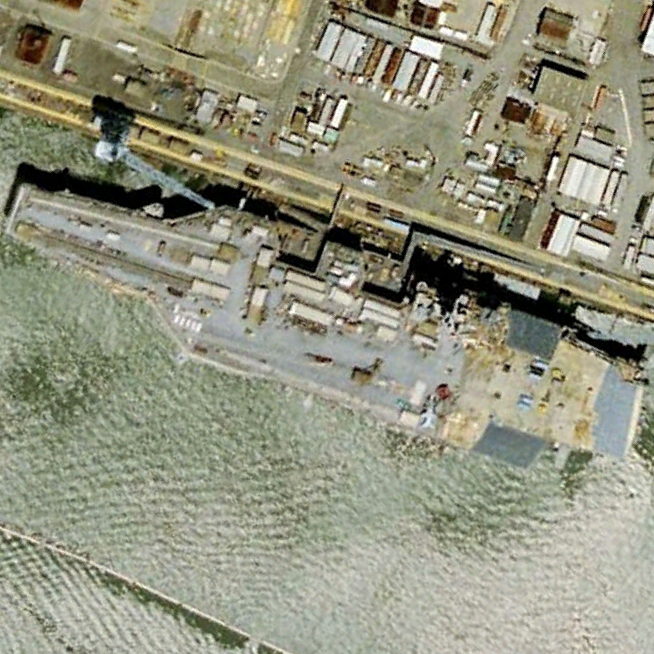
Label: aircraft_carrier